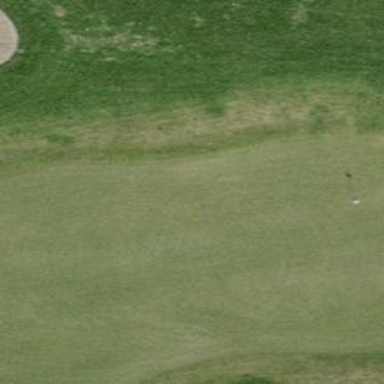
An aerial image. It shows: Picturesque green golfing area with grass land use.